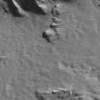
Atmospheric dust classification: not_dusty